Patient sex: F
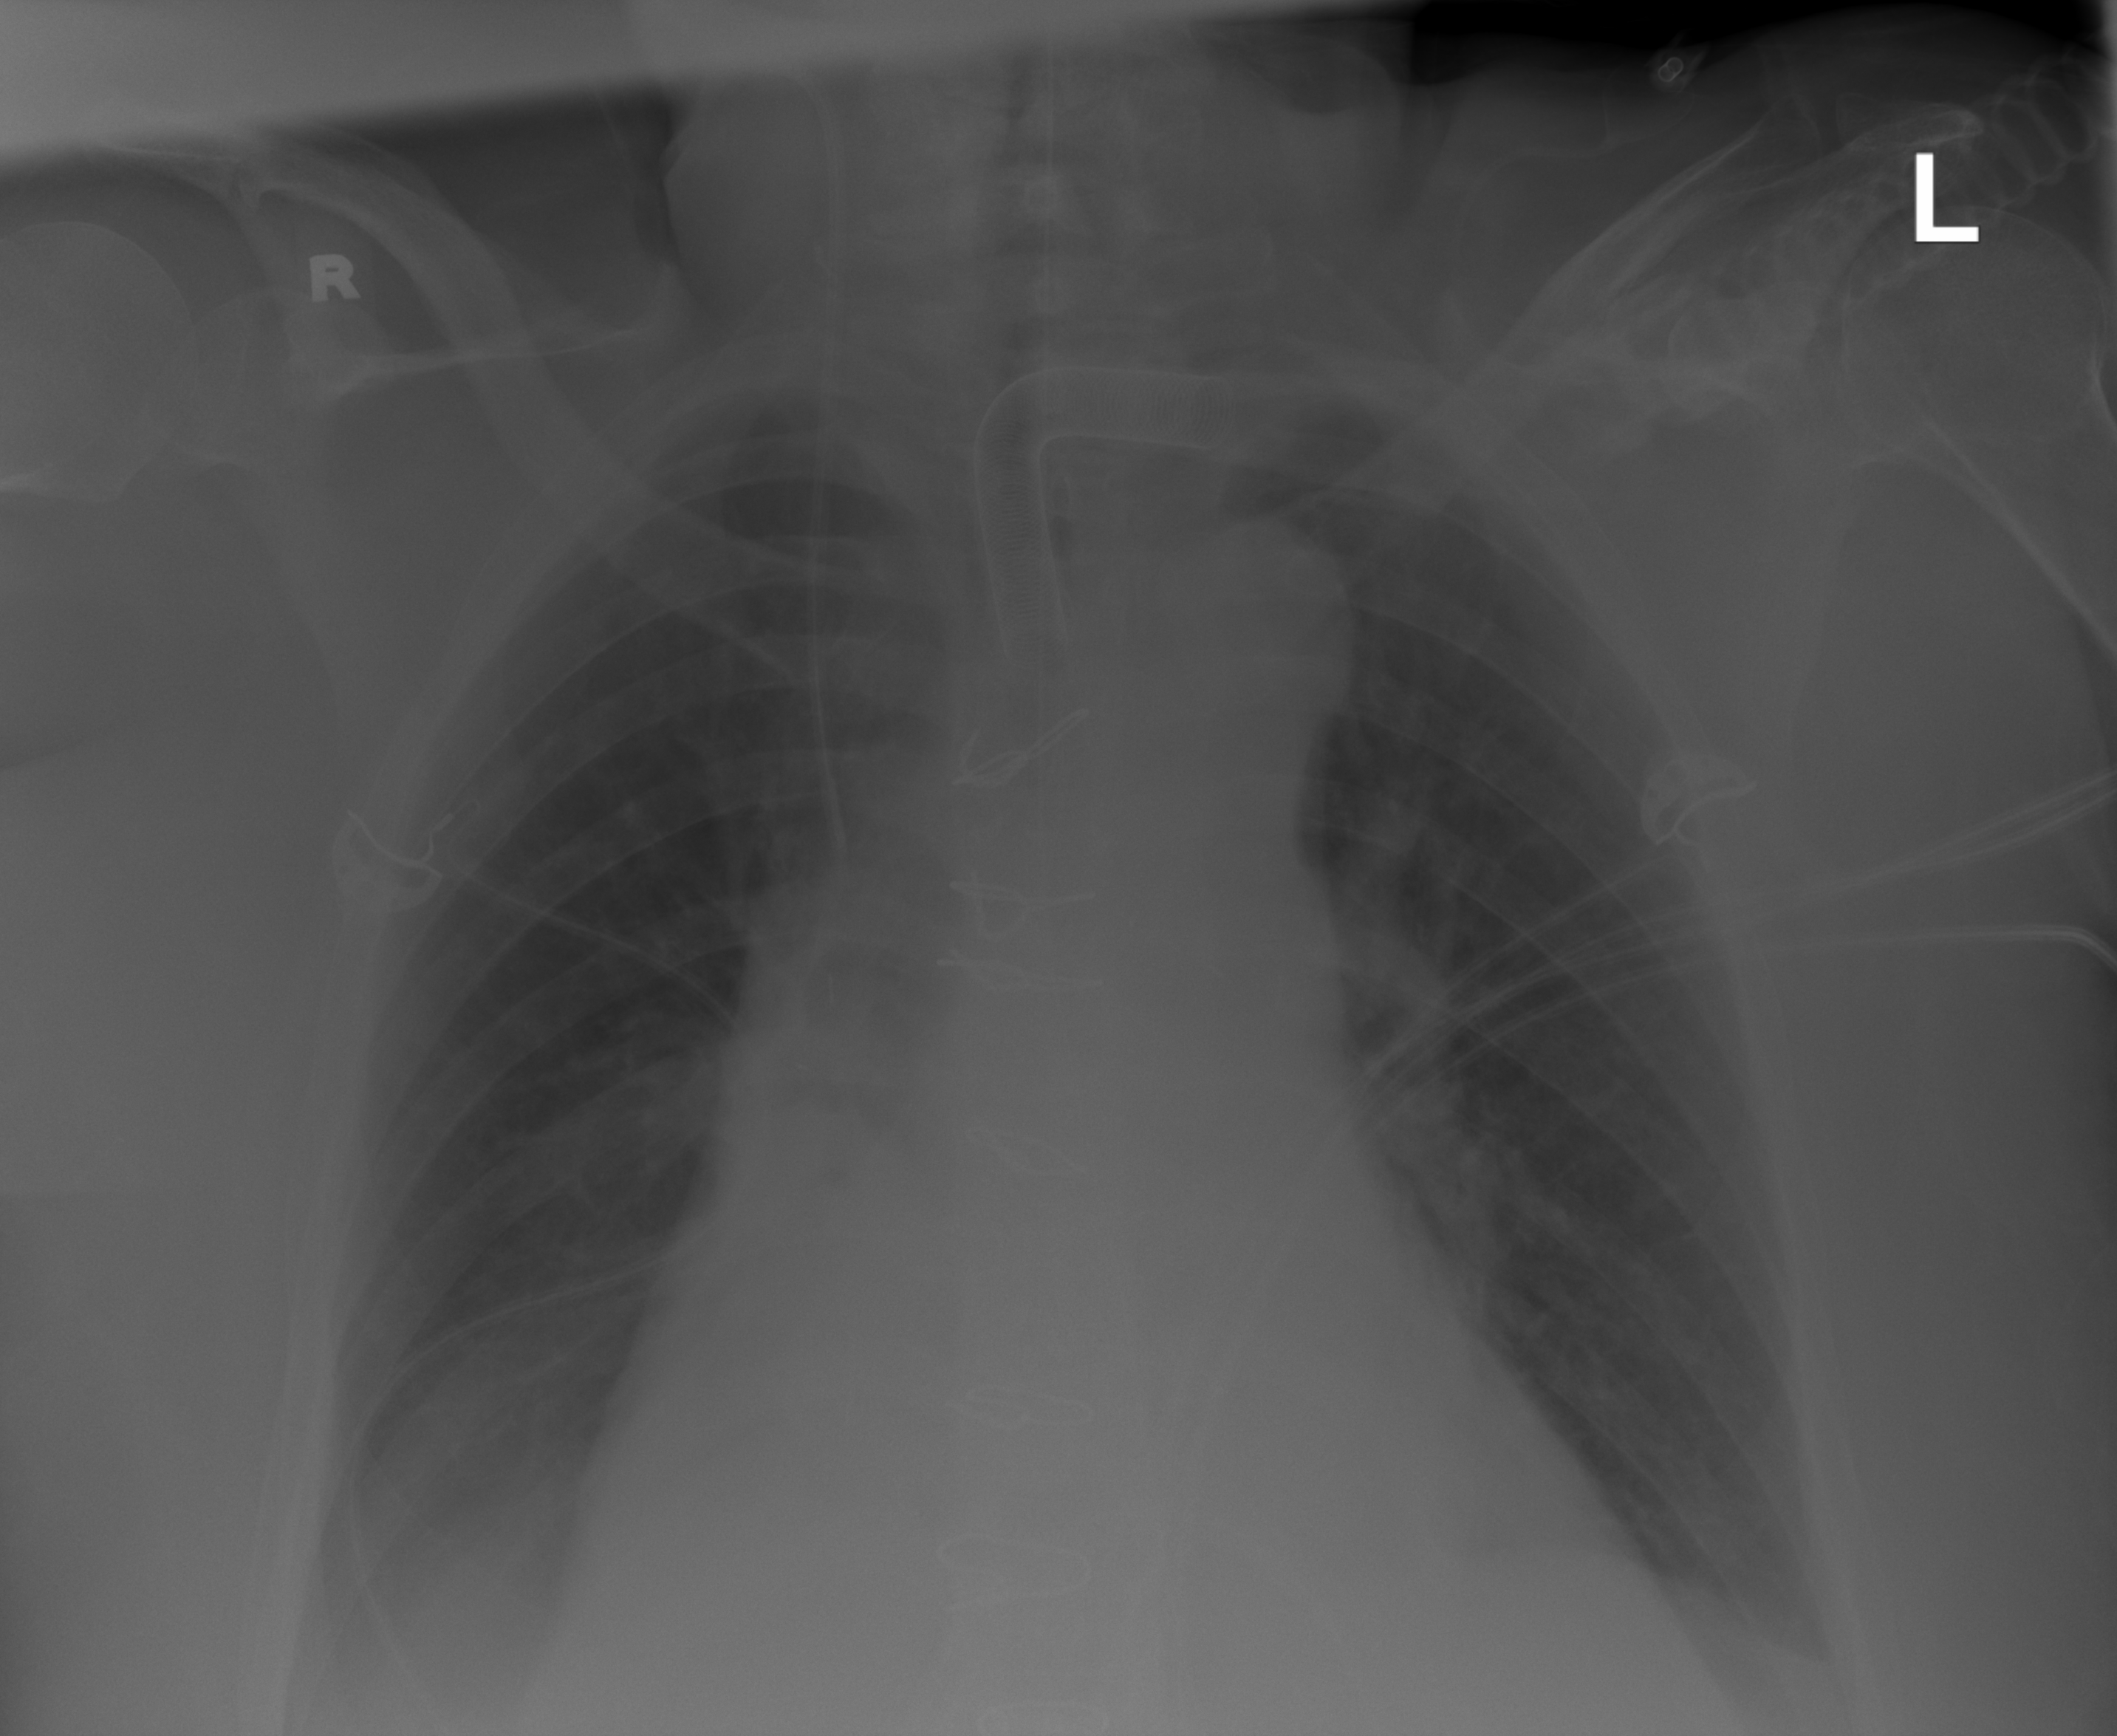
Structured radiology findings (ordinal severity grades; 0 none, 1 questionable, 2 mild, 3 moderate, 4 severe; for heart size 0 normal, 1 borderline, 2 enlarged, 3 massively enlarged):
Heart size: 3
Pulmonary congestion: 2
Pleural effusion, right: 2
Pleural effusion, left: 1
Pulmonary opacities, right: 0
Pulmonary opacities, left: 0
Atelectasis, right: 2
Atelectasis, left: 0